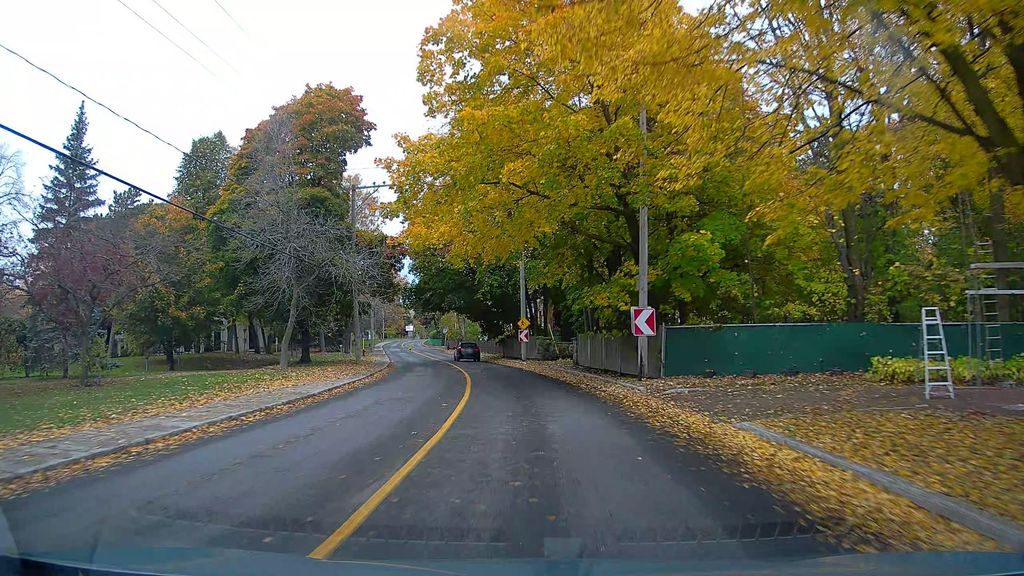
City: montreal